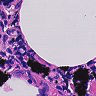
Metastatic tissue present: no